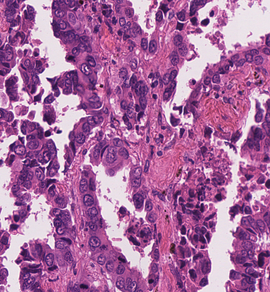
Tumor epithelial tissue: yes
Tumor-associated stroma tissue: yes
Normal tissue: no